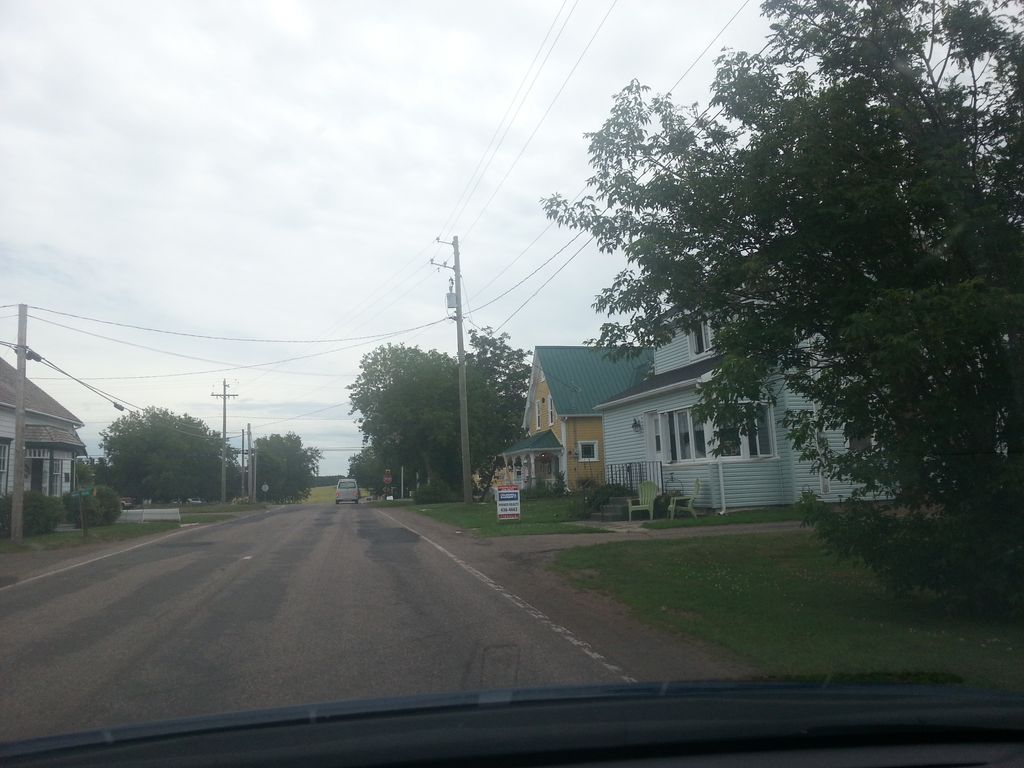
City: charlottetown